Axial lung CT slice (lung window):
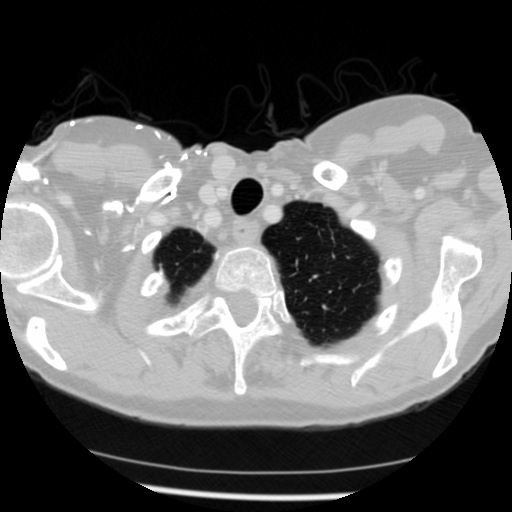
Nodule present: no